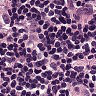
Metastatic tissue present: yes